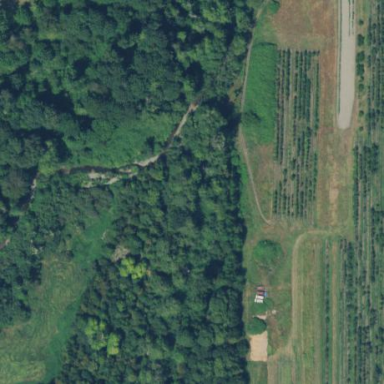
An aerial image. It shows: Orchard.